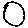
Label: circle